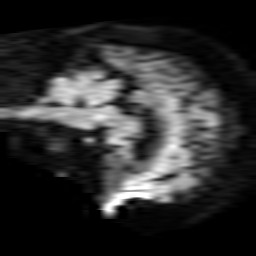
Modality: TRACE
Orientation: sagittal
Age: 61
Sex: male
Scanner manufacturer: philips
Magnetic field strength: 1.5 T
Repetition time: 5.006 s
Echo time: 0.07764 s